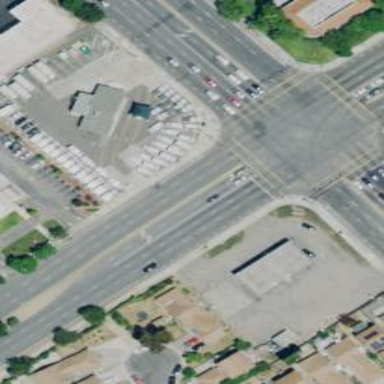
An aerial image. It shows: Solid stop line on the road.